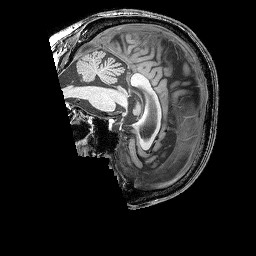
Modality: T1w
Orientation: sagittal
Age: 60
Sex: male
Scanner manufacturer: siemens
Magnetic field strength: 3 T
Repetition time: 2.25 s
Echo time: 0.00411 s